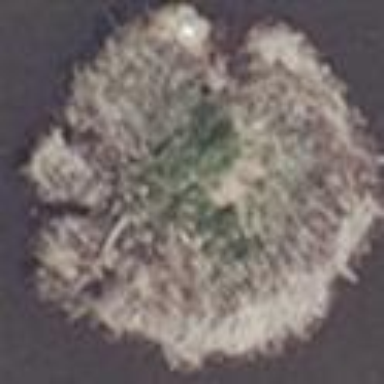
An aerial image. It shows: Mixed leaf-type forest on islet.